Field crop: maize
Growth stage: 2
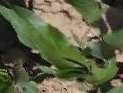
Species: maize